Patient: sex M, age 75
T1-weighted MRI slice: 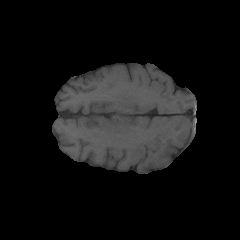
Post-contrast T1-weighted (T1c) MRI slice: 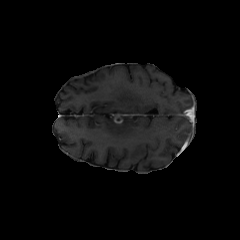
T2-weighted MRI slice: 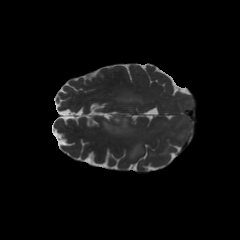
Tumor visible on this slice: yes
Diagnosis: Glioblastoma, IDH-wildtype
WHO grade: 4